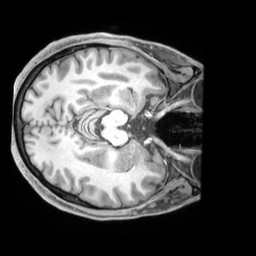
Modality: T1w
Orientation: axial
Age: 32
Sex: male
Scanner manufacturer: siemens
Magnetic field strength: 3 T
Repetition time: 2.2 s
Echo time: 0.00218 s